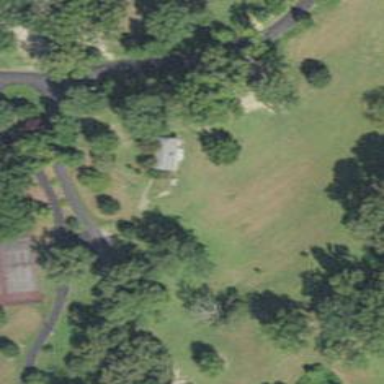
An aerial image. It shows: Disc golf tee.